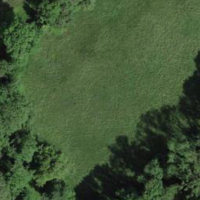
EUNIS habitat code: 25
Species observed at this site:
Calliteara pudibunda
Corylus avellana
Ligdia adustata
Limax maximus
Helix pomatia
Syricoris lacunana
Clematis vitalba
Lamium galeobdolon
Phragmatobia fuliginosa
Euonymus europaeus
Helicodonta obvoluta
Oniscus asellus